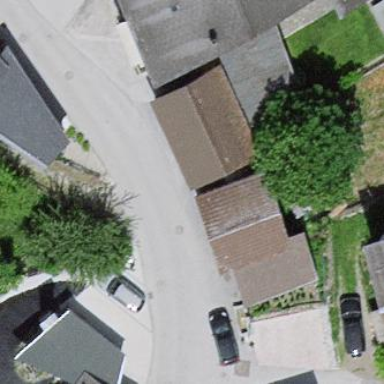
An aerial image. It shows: Group of garages.